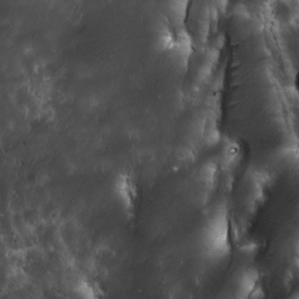
Label: non_frost